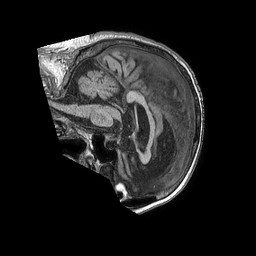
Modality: T1w
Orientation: sagittal
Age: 86
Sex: male
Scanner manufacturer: philips
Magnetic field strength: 1.5 T
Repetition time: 0.007753 s
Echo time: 0.003554 s